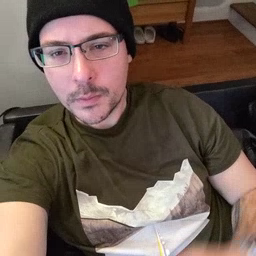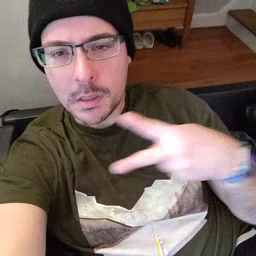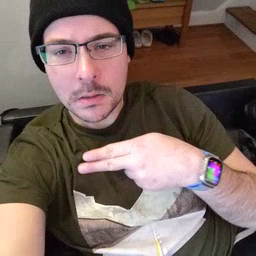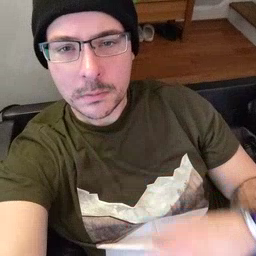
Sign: cut